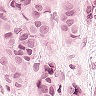
Metastatic tissue present: yes